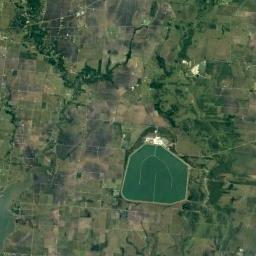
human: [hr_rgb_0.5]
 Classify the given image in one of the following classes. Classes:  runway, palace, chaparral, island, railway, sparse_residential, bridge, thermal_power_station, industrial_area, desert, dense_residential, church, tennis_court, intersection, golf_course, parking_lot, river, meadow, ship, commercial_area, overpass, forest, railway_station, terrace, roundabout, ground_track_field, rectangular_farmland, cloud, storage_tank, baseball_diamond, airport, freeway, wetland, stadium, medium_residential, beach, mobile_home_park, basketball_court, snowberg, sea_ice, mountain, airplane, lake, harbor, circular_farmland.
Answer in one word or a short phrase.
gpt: lake